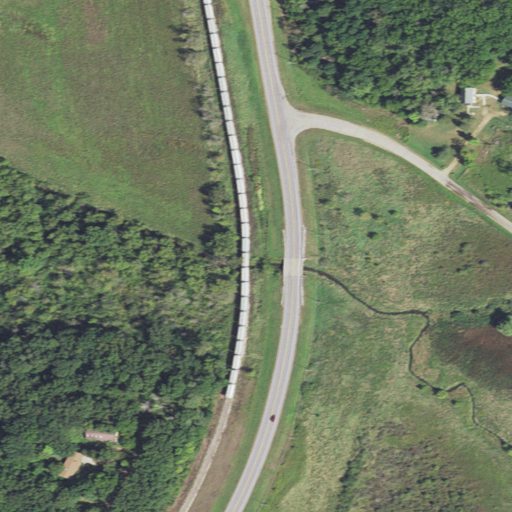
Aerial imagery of valley in Wisconsin named Dunlap Hollow containing herbaceous wetlands, deciduous forest, low intensity development, cultivated crops, woody wetlands, pasture, open development, and medium intensity development